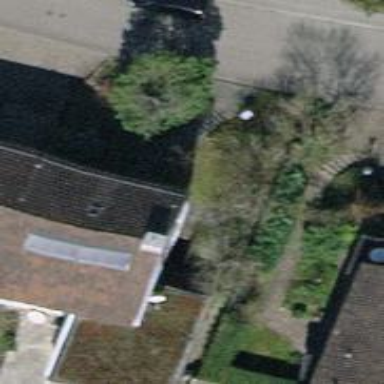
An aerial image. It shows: Urban tree adds touch of nature to the surroundings.